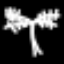
Label: palm tree